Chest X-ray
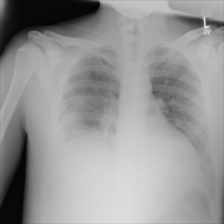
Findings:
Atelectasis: negative
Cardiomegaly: negative
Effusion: negative
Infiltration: negative
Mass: negative
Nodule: negative
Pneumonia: negative
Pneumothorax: negative
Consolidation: positive
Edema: negative
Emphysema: negative
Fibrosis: negative
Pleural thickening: negative
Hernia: negative